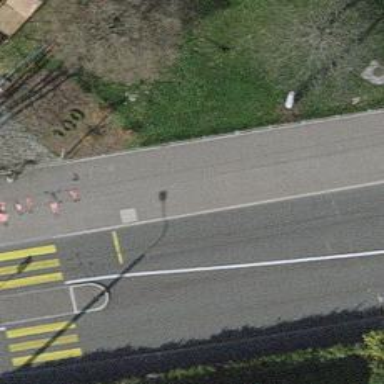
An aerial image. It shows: Bus stop for trolleybuses with designated stop position for public transport.